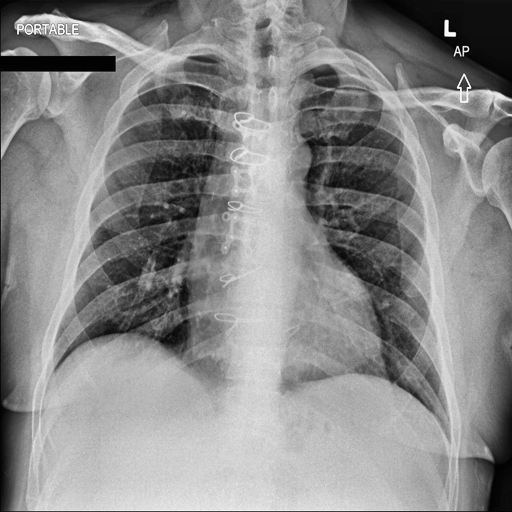
Finding: NORMAL